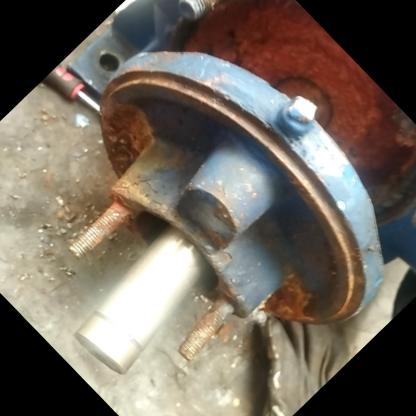
Klasa: inne